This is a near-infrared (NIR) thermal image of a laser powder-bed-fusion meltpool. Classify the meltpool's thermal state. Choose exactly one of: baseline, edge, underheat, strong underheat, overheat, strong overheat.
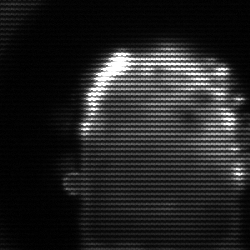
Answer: baseline